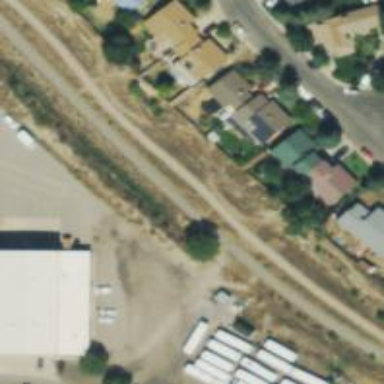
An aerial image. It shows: Asphalt cycleway running alongside abandoned railway.